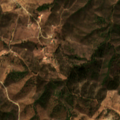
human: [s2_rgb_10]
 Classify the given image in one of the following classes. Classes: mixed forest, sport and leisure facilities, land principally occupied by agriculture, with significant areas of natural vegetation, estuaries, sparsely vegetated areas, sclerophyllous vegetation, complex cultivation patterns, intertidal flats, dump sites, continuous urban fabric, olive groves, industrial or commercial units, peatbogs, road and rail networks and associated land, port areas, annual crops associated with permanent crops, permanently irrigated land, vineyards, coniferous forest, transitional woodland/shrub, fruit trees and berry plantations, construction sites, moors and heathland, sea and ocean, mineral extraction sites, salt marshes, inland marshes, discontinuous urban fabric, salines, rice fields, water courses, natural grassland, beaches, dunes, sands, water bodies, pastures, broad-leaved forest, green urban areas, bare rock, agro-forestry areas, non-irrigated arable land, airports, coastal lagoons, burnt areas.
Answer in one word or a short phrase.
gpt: land principally occupied by agriculture, with significant areas of natural vegetation, broad-leaved forest, natural grassland, transitional woodland/shrub